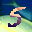
Label: 5